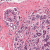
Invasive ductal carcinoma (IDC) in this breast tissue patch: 0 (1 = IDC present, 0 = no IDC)